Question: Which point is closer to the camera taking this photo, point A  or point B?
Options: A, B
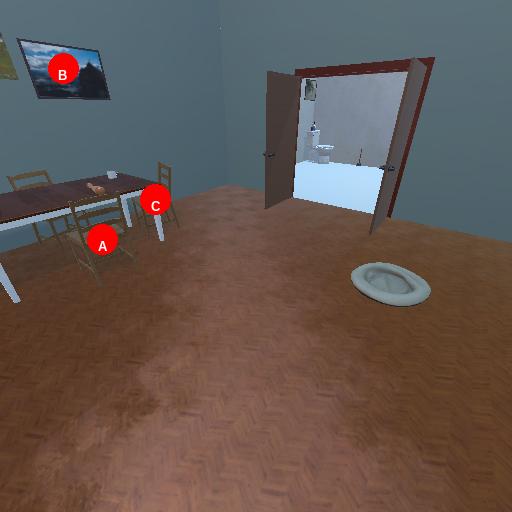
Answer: A